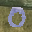
Label: 0